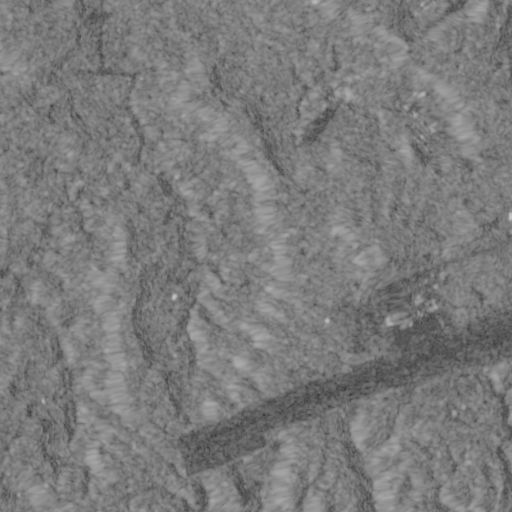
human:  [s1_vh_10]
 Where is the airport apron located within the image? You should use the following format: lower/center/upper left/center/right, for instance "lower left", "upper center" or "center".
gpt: The airport apron is located in the lower right of the image.
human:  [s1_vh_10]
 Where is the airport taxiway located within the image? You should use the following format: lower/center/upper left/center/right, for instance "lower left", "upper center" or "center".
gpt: The airport taxiway is located in the lower right of the image.
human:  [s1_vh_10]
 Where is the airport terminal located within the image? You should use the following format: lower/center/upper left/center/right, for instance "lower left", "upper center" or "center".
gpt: The airport terminal is located in the center right of the image.
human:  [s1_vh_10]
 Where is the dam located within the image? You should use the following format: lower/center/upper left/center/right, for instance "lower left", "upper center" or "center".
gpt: The dam is located in the lower right of the image.
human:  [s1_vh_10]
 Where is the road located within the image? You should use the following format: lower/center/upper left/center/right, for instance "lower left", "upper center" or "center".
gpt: There is no road in the image.

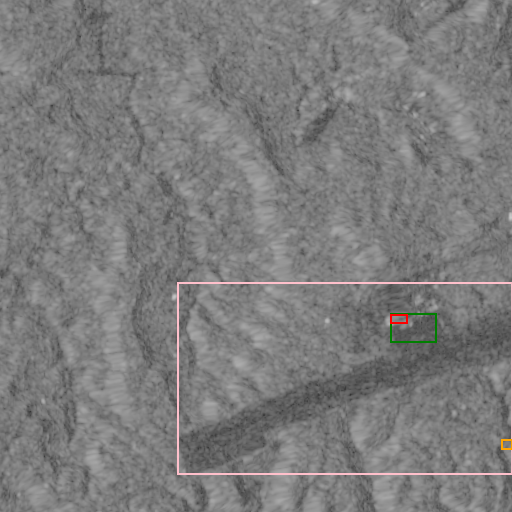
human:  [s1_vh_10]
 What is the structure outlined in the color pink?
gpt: The structure outlined in pink is an airport.
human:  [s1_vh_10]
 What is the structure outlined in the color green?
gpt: The structure outlined in green is an airport apron.
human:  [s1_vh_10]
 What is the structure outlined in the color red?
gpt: The structure outlined in red is an airport terminal.
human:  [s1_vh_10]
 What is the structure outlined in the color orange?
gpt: The structure outlined in orange is a dam.
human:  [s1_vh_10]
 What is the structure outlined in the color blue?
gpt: There is no blue outline.